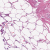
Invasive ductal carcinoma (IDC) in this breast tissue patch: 0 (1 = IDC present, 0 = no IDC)